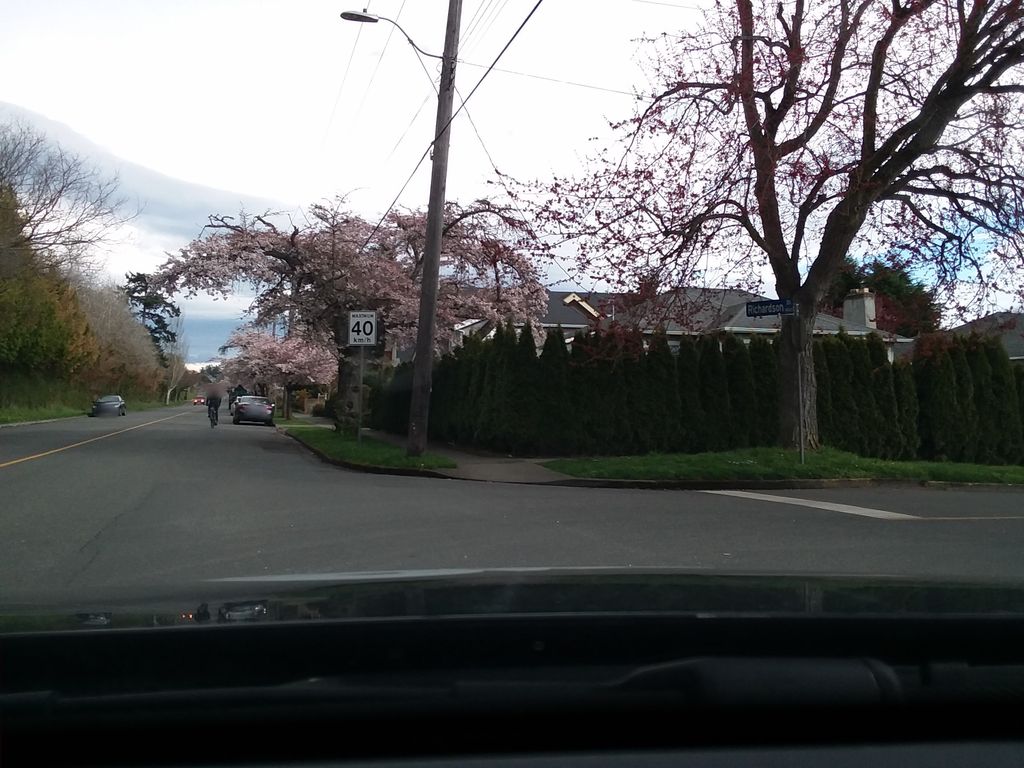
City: victoria